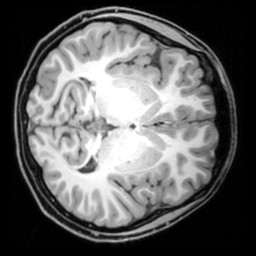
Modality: T1w
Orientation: axial
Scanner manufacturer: siemens
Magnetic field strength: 3 T
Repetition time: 1.9 s
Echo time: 0.00397 s